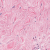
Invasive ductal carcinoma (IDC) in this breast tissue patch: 0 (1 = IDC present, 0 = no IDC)